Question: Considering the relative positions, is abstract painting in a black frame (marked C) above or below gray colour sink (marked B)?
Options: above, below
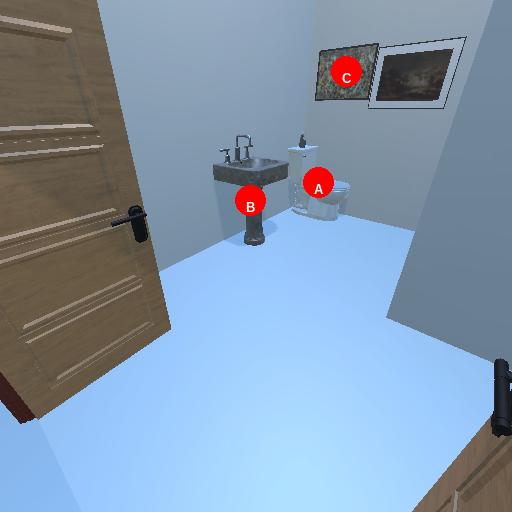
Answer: above